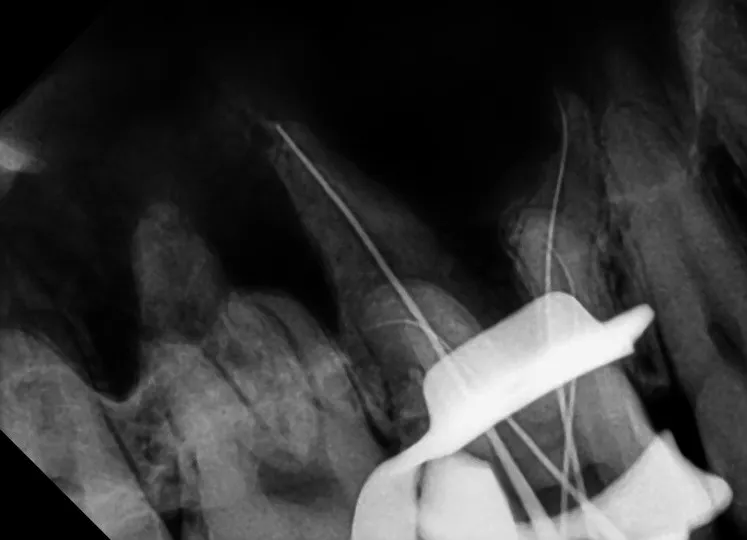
The periapical radiograph for working length confirmation. . The working length of each canal is accurately determined by inserting a K-file into the canal and confirming its length.
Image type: radiology (x_ray)